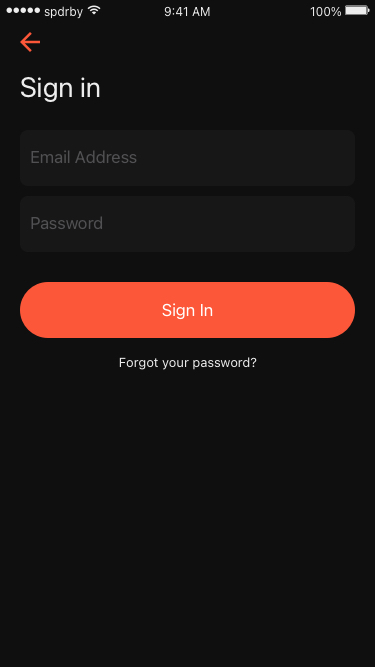
Text in this UI design:
Forgot your password?